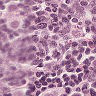
Metastatic tissue present: yes